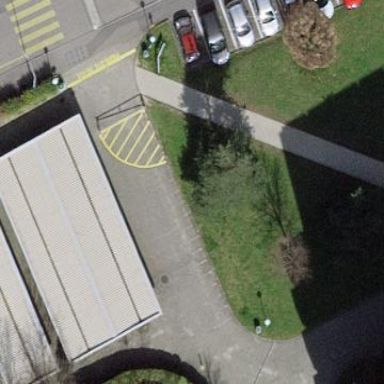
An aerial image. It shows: View of roof of building.